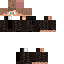
A male human skin with dark skin, wearing brown long hair dressed in a blue tshirt and black pants, featuring a closed mouth.